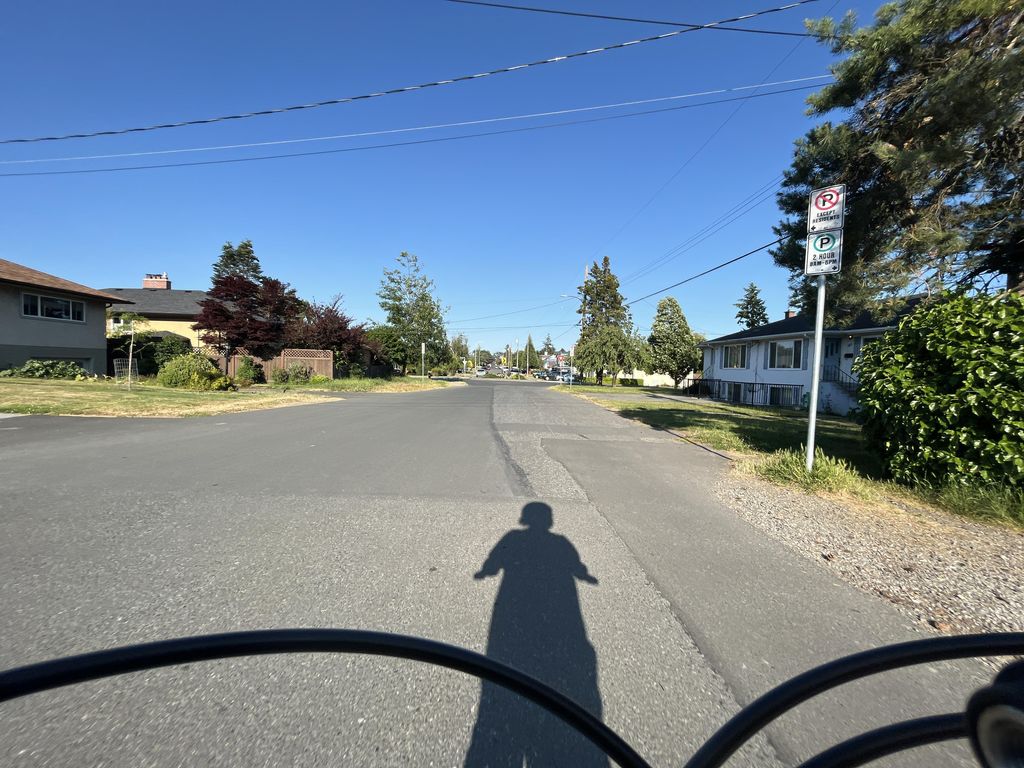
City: victoria